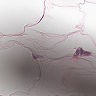
Metastatic tissue present: no